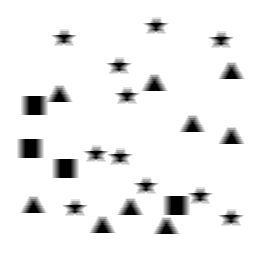
Squares: 4
Triangles: 9
Stars: 11
Total shapes: 24